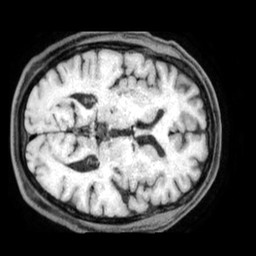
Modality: T1w
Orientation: axial
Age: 44
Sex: male
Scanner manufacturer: philips
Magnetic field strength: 1.5 T
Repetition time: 0.6 s
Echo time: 0.02898 s